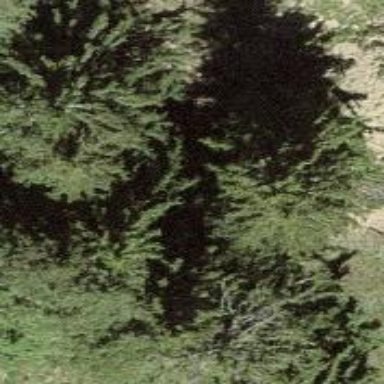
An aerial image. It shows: Row of trees in natural setting.